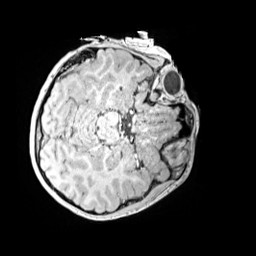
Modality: MP2RAGE
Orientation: axial
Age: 12
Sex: female
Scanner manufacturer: siemens
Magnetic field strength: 3 T
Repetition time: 4 s
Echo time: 0.00299 s